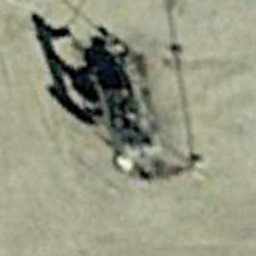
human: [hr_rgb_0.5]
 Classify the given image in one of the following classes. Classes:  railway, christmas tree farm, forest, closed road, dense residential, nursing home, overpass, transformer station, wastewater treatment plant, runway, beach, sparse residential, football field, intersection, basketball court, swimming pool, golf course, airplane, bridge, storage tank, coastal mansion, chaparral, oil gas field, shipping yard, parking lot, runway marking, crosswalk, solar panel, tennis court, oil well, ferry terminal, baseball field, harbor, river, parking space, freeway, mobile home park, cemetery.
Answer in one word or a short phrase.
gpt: oil well